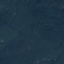
Label: Forest